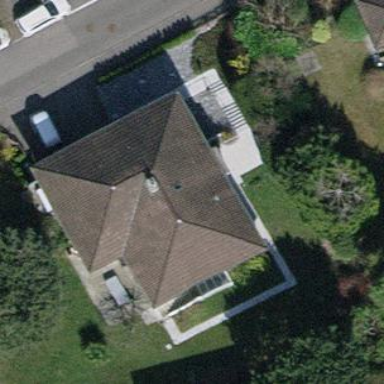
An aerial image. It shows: Detached building.